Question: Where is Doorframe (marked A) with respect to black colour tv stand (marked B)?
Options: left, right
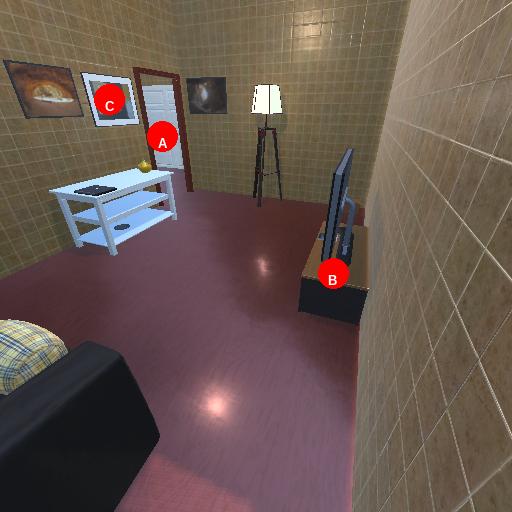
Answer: left